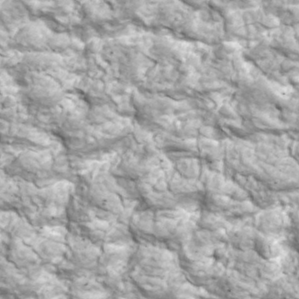
Label: non_frost